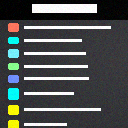
Screen state: on